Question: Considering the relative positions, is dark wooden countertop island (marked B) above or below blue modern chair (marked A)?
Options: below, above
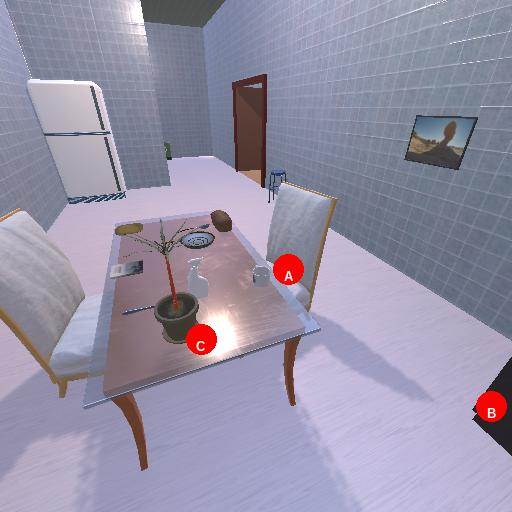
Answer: below